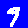
Digit: 9